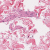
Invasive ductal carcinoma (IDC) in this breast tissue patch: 0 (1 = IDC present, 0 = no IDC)